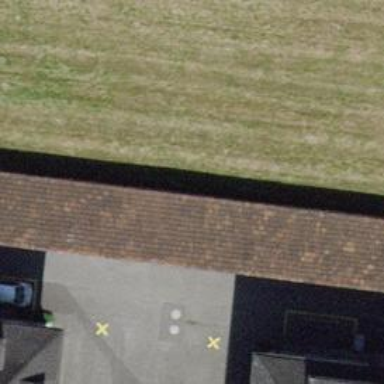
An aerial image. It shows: Shed.